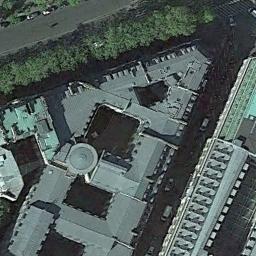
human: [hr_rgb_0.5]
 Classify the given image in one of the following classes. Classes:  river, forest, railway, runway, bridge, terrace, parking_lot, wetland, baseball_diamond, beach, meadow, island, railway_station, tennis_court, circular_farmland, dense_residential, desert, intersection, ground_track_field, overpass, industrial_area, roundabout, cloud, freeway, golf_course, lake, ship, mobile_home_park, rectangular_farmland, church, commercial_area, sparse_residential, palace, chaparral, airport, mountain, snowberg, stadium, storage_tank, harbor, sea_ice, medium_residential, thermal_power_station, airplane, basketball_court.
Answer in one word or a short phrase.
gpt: commercial_area